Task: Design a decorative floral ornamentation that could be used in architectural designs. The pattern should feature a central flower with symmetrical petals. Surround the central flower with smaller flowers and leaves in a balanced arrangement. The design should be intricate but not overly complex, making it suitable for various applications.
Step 282:
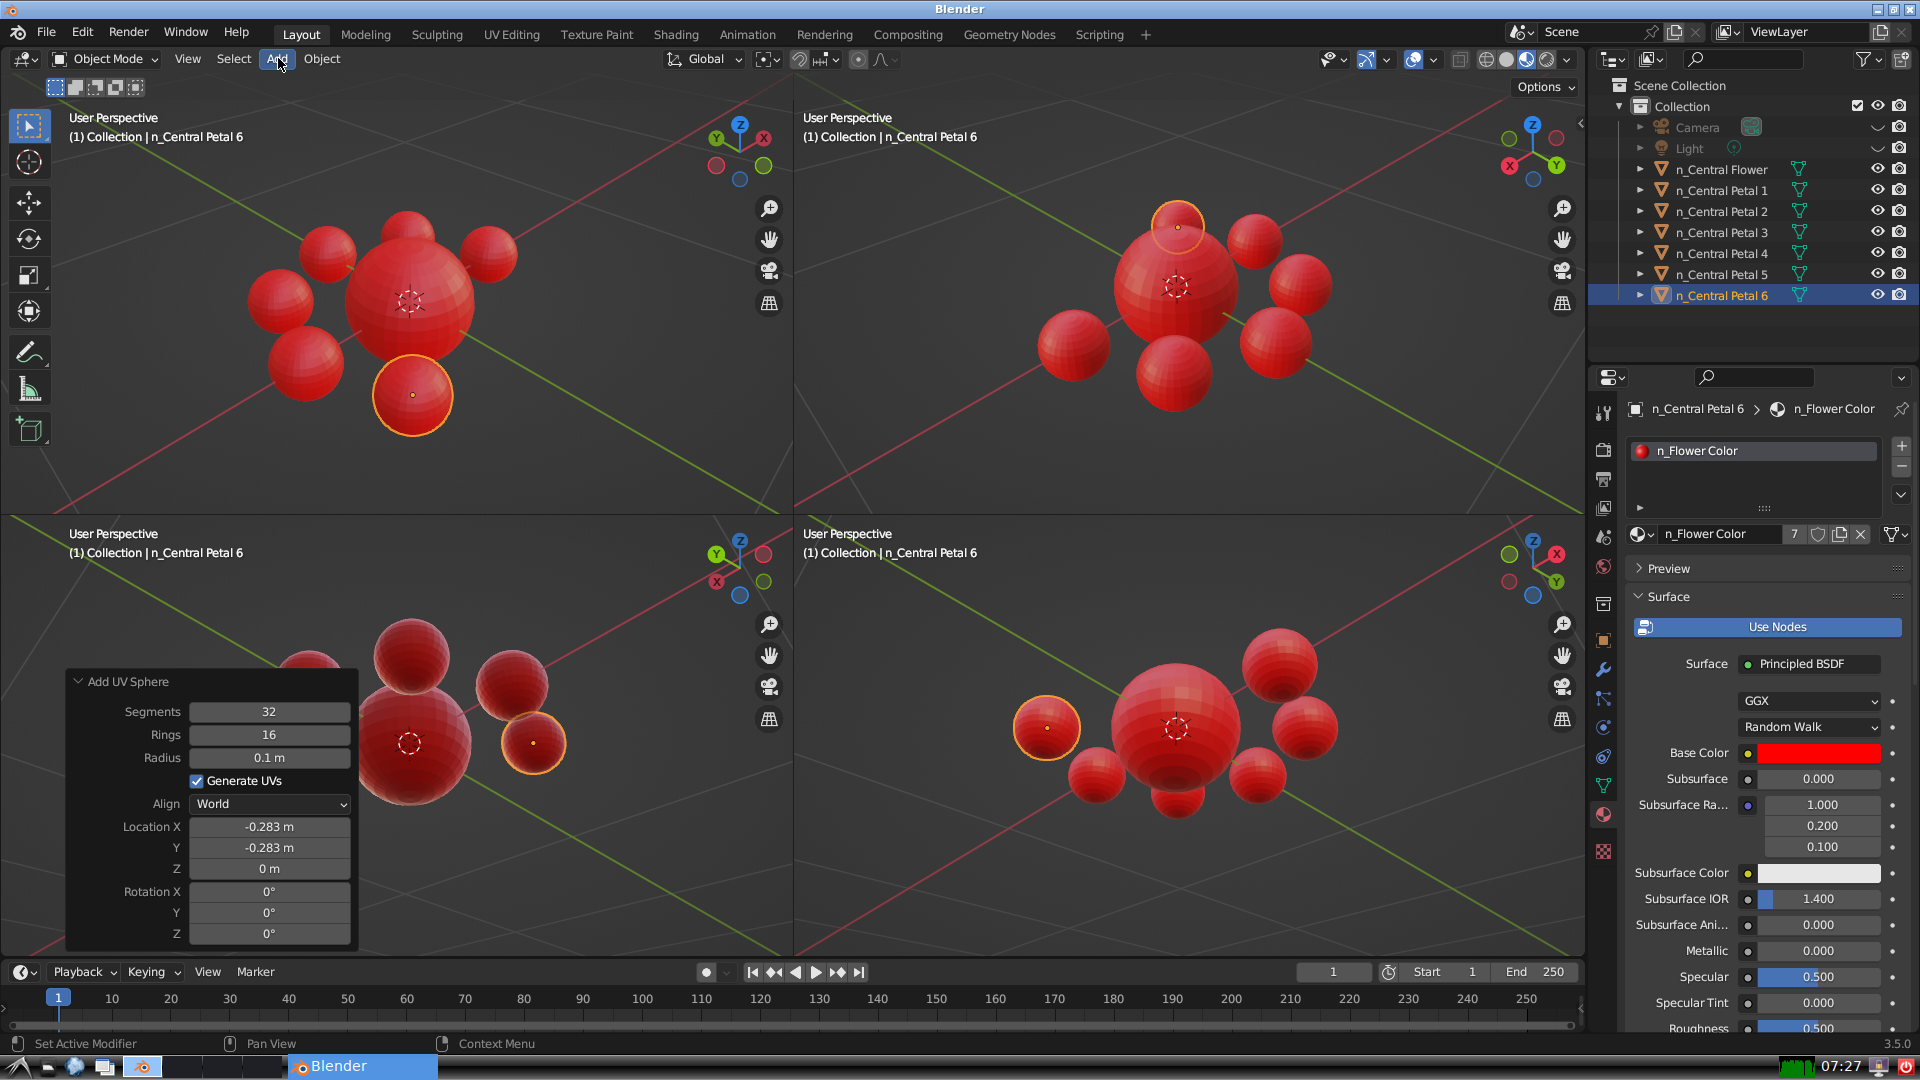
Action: click: no